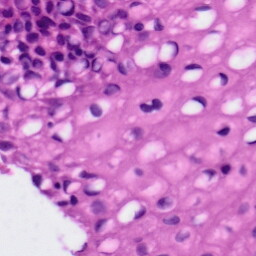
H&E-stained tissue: Tonsil